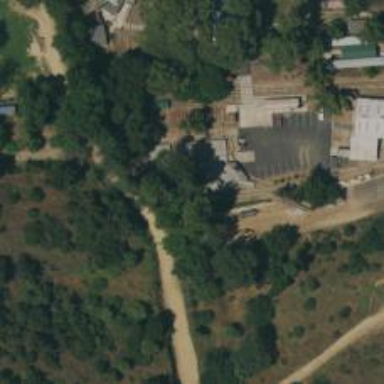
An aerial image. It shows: Miniature railway.